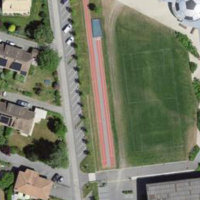
EUNIS habitat code: 53
Species observed at this site:
Corvus corone
Turdus philomelos
Falco subbuteo
Sturnus vulgaris
Emberiza citrinella
Fringilla coelebs
Regulus ignicapilla
Sylvia atricapilla
Carduelis carduelis
Columba palumbus
Strix aluco
Turdus merula
Phylloscopus collybita
Luscinia megarhynchos
Erithacus rubecula
Phoenicurus ochruros